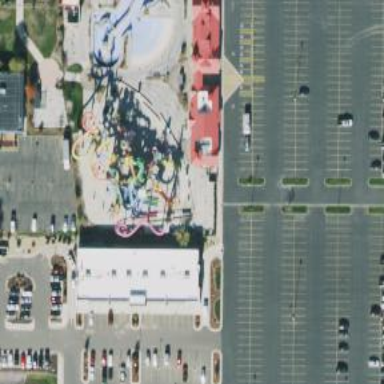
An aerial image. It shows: Water slide attraction.